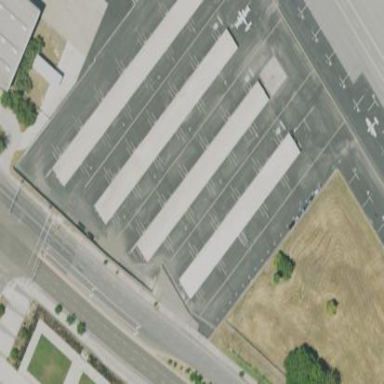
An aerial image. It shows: Hangar located at airport.